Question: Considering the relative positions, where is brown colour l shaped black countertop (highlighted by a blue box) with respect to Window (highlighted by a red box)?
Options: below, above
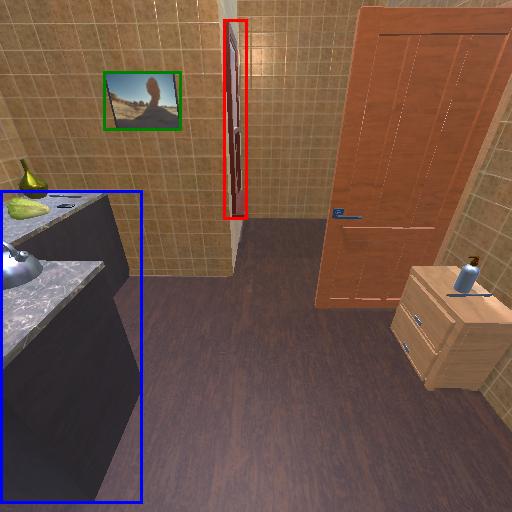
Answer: below